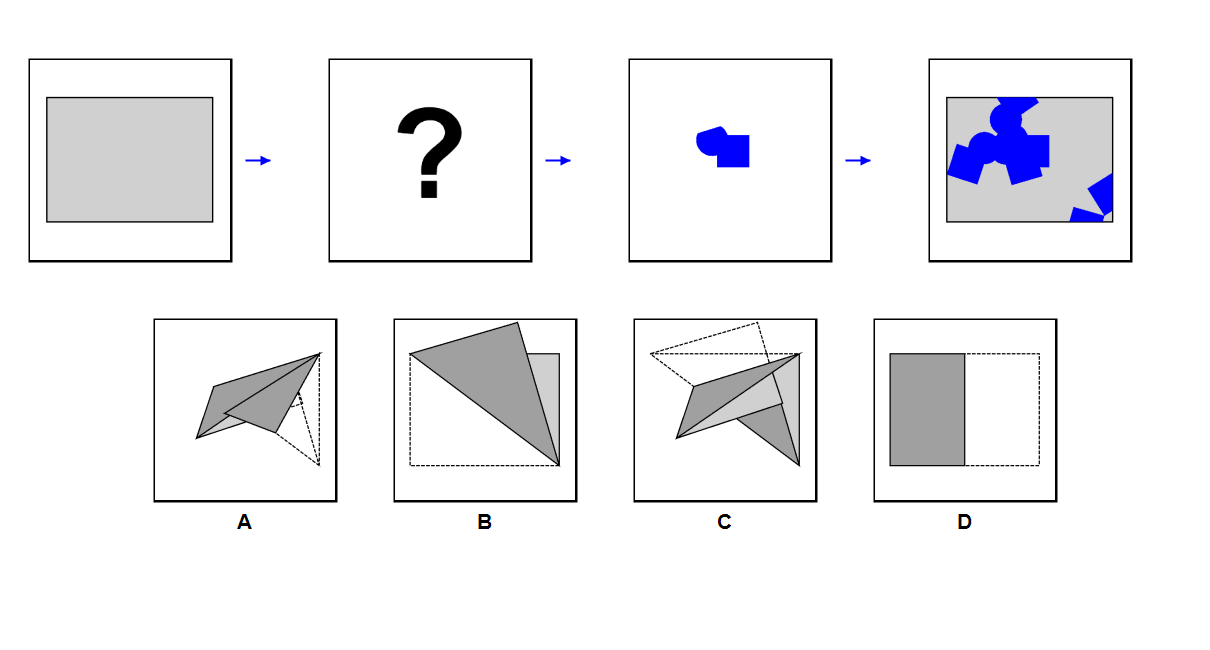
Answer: D